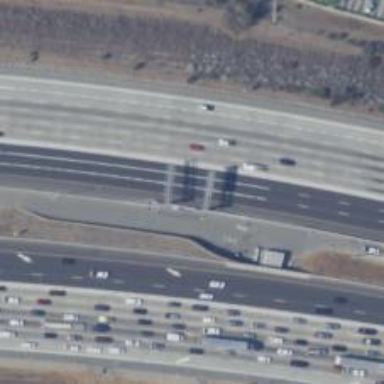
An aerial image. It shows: Toll gantry on the road.